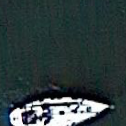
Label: Civil_yacht